Aerial crown-view tile of a tropical tree (Barro Colorado Island, Panama), acquired 20241014:
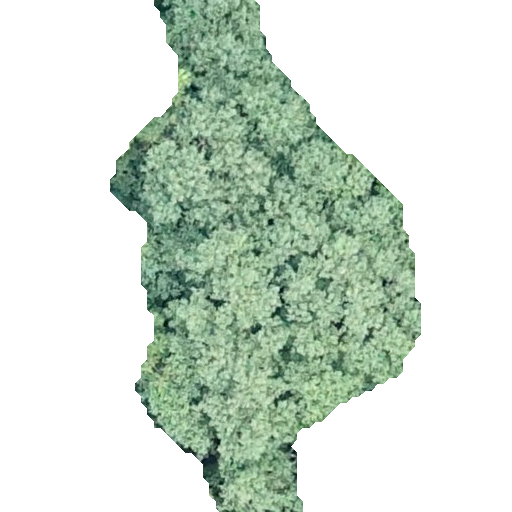
Species: Hieronyma alchorneoides
GBIF accepted scientific name: Hieronyma alchorneoides
Crown area: 158.834 m²